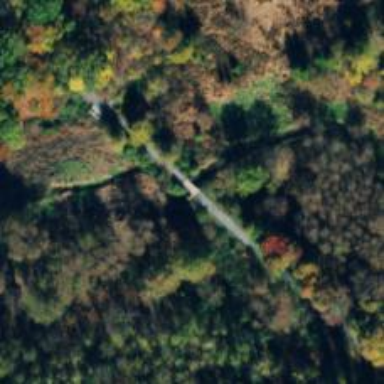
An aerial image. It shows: Abandoned railway crossing over cycleway bridge.